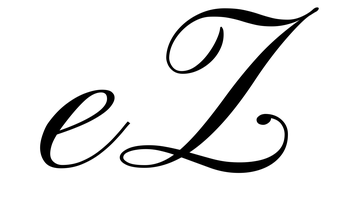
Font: PinyonScript-Regular